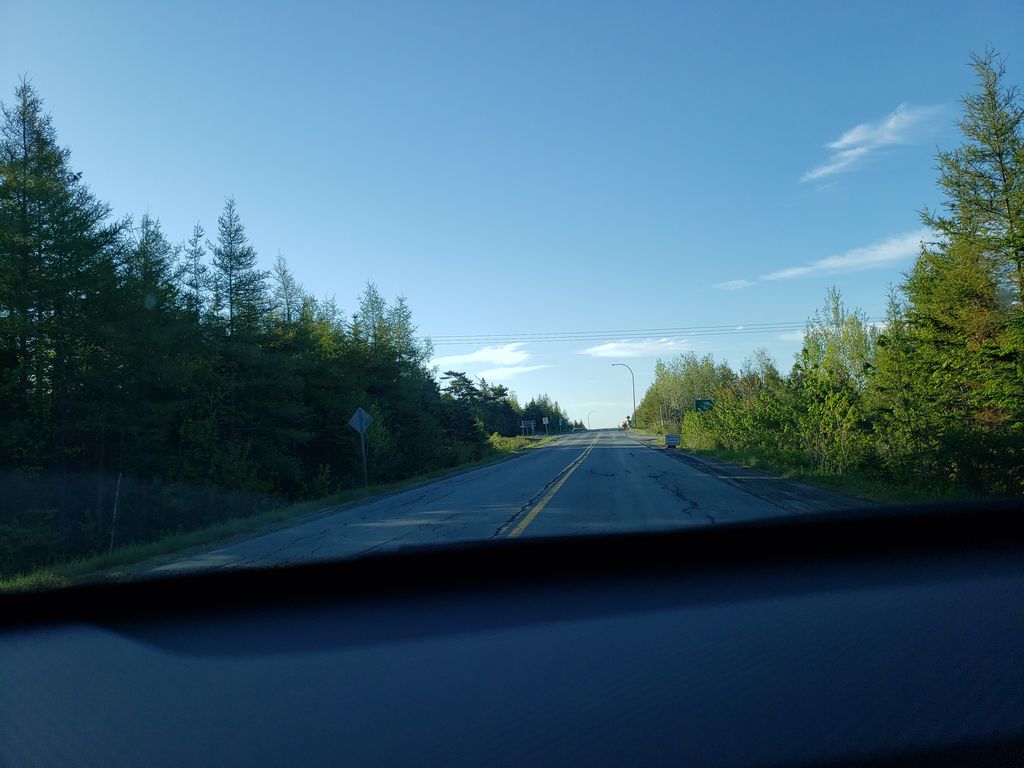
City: halifax